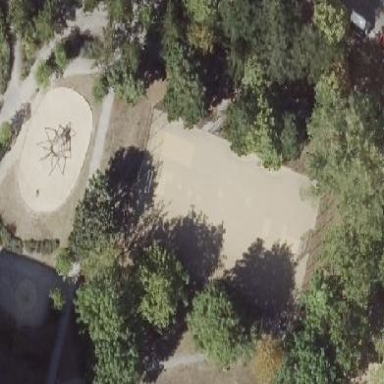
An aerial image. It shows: Lovely park for leisure and relaxation.